Question: In PHP I'd do something like this:

But in Objective-C, I tried this:
'''
regex = [NSRegularExpression regularExpressionWithPattern:@"\.([a-zA-Z0-9])" options:NSRegularExpressionCaseInsensitive error:&error];
result = [regex stringByReplacingMatchesInString:result options:0 range:NSMakeRange(0, [result length]) withTemplate:@". "];
'''
But it ends up simply removing the first letter of the next sentence (such as "end. Chris" -> "end. hris"). Why is this?
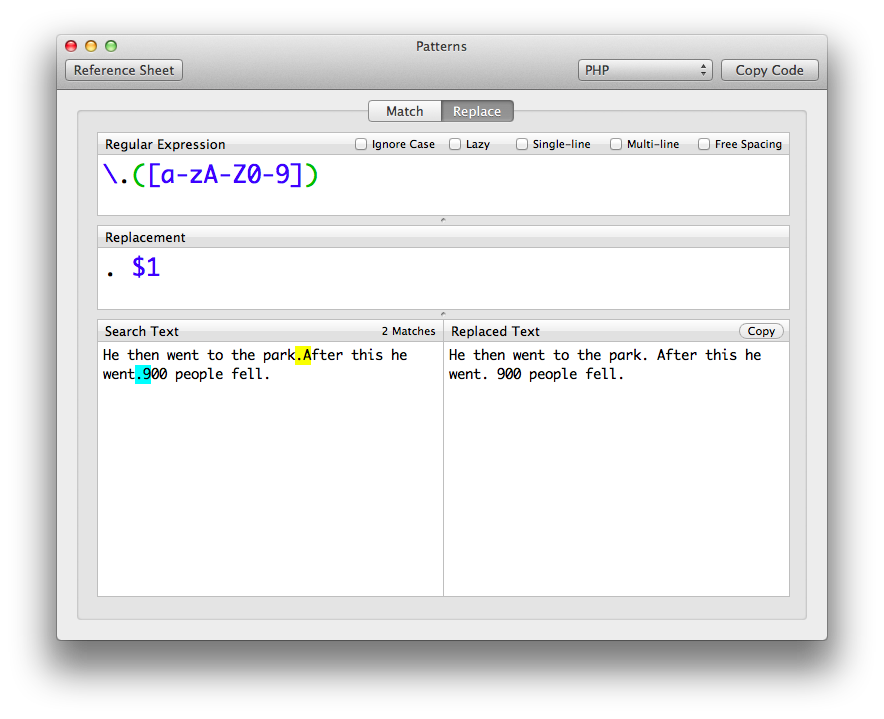
Answer: Use '$1', '$2', etc. instead of '', '', etc. for back references.
See the docs for 'NSRegularExpression'. Look under the "Template Matching Format" section.